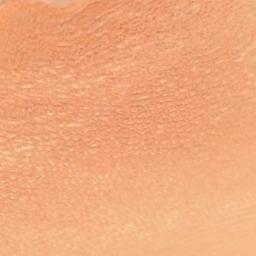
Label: desert